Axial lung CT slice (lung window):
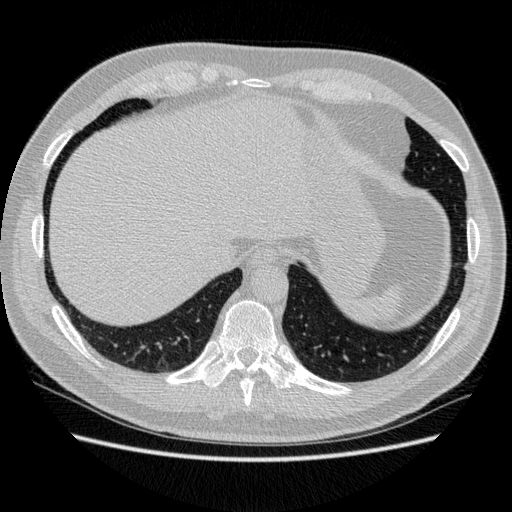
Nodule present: no